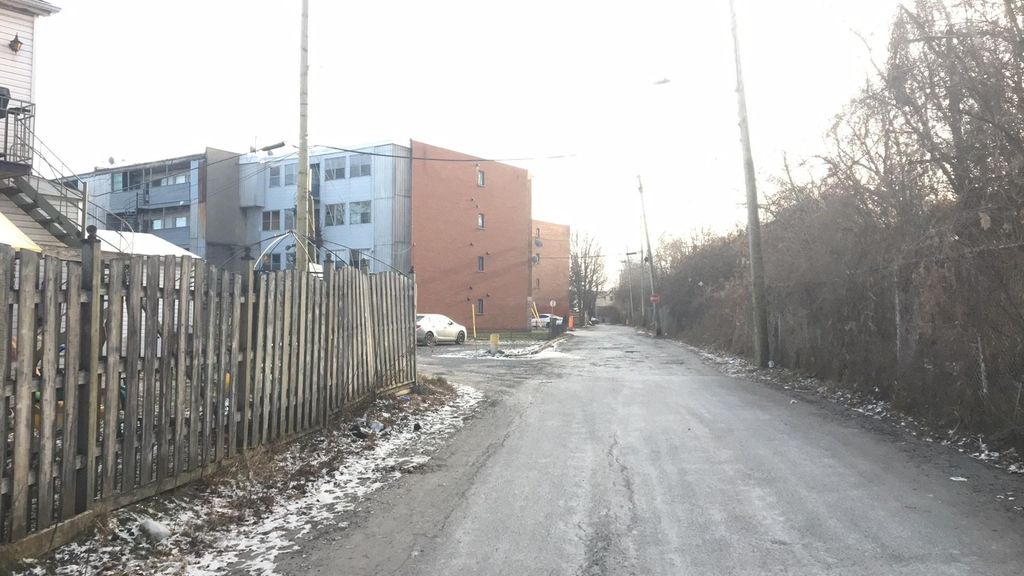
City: montreal